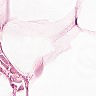
Metastatic tissue present: no